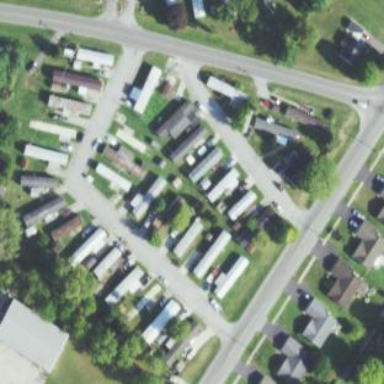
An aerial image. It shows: Residential area known as trailer park.